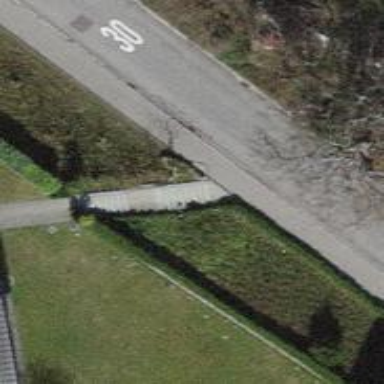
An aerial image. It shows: Road with steps.